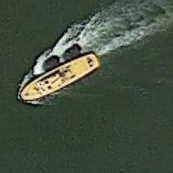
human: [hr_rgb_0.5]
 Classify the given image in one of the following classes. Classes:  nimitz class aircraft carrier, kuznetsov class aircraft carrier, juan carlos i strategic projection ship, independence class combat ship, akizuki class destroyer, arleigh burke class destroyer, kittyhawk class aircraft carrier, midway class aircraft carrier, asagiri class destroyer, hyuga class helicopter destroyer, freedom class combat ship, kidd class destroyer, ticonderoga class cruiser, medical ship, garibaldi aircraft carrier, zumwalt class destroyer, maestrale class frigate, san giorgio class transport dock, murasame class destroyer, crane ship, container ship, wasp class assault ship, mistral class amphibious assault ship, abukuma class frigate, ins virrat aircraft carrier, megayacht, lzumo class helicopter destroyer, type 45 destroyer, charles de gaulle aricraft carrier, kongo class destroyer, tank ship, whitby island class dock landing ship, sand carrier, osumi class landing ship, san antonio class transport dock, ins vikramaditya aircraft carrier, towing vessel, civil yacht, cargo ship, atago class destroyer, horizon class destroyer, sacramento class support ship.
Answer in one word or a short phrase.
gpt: Civil yacht